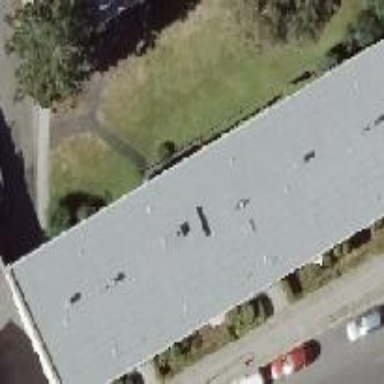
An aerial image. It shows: Part of building.